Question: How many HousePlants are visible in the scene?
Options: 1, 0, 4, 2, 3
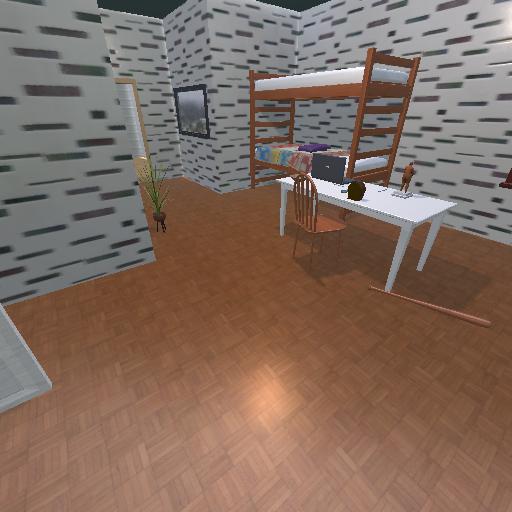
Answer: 1